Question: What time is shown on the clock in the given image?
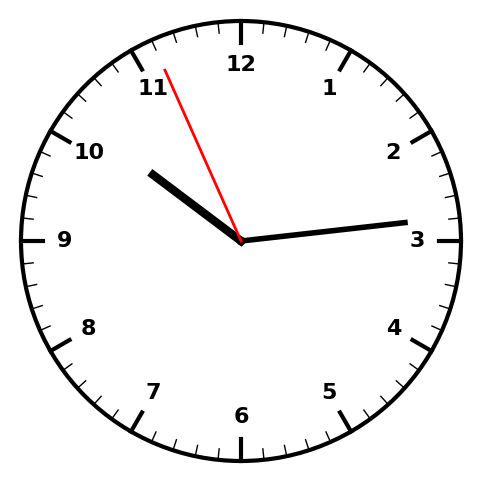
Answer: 10:13:56